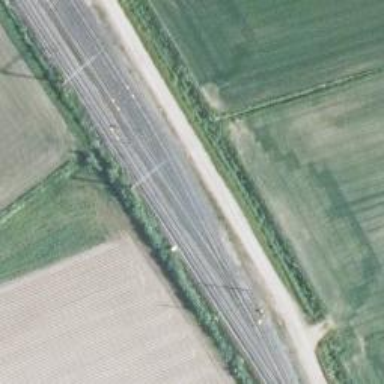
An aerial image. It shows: Rail siding with electrified contact lines.